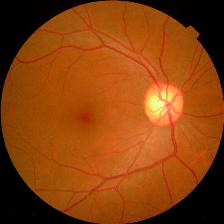
Diabetic retinopathy grade: No DR